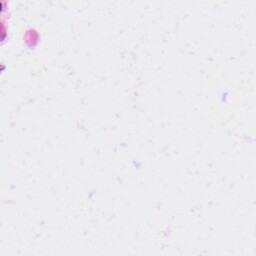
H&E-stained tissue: Liver